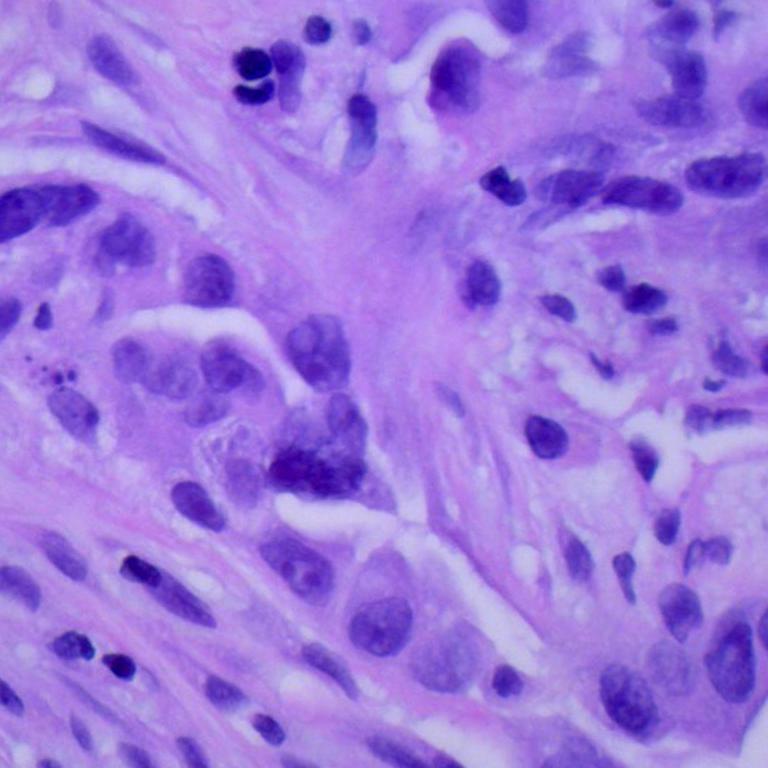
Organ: lung
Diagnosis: adenocarcinomas